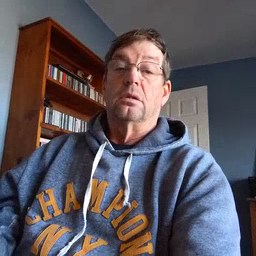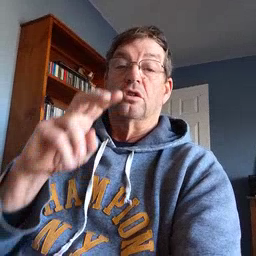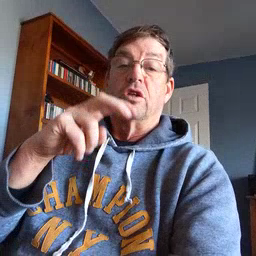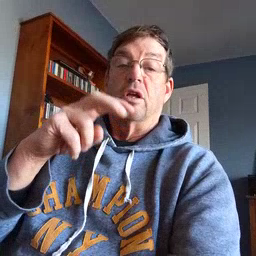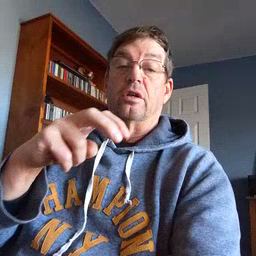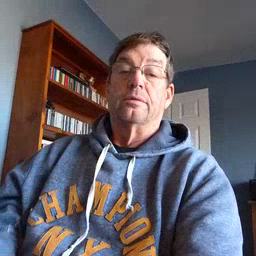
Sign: chair